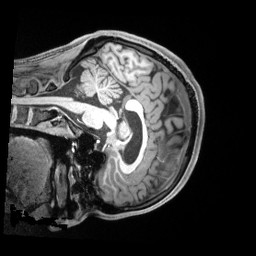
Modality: T1w
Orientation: sagittal
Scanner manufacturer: siemens
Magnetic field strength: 3 T
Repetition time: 2.5 s
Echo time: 0.00218 s